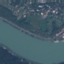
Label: River